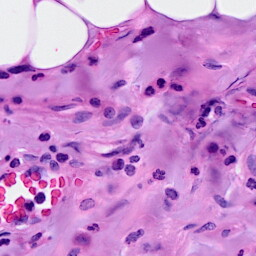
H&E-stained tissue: Breast